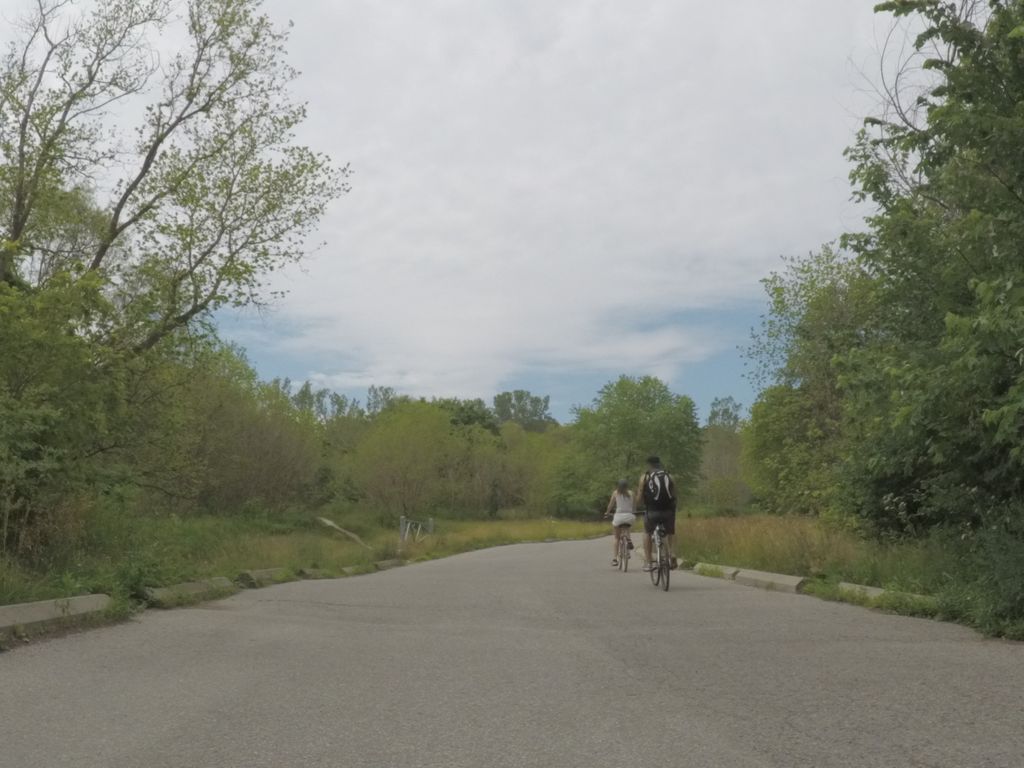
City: toronto